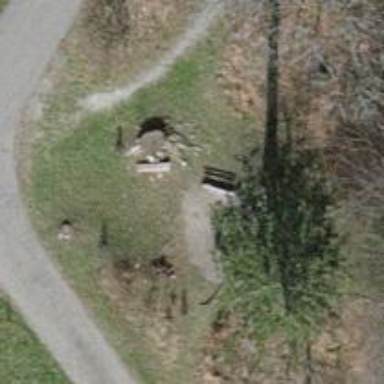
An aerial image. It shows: Picnic table located in leisure land area.